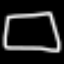
Label: square